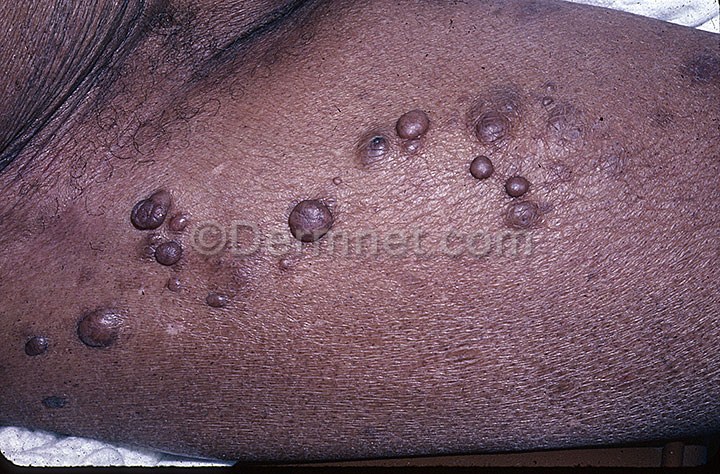
Disease: Systemic Disease